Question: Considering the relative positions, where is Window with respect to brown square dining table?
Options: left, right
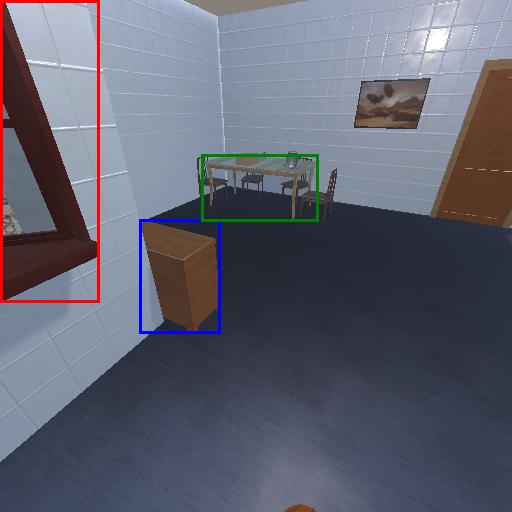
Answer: left